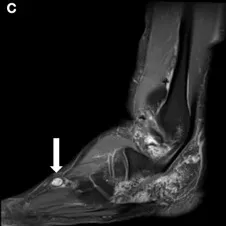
(C) Similar to previously identified masses, it demonstrates contrast enhancement on T1 fat suppressed post contrast imaging.
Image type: radiology (mri)